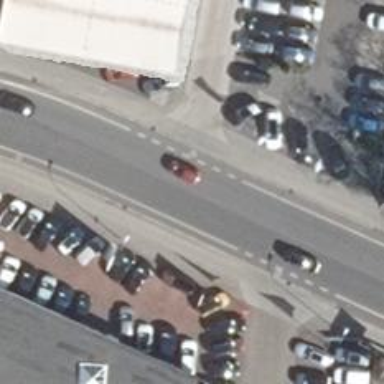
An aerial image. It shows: Tertiary road with asphalt surface. It has exclusive cycle lanes on both sides of the road.